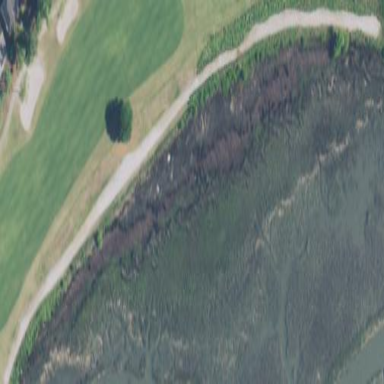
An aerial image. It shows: Golf bunker.